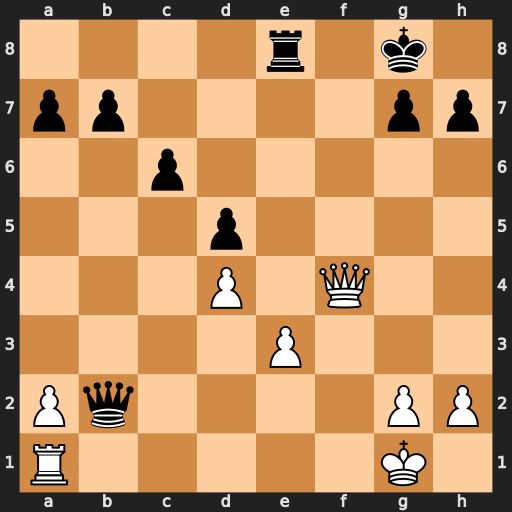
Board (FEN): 4r1k1/pp4pp/2p5/3p4/3P1Q2/4P3/Pq4PP/R5K1
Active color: w
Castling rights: -
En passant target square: -
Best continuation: Rf1 h6 Qf7+ Kh7 Qxe8